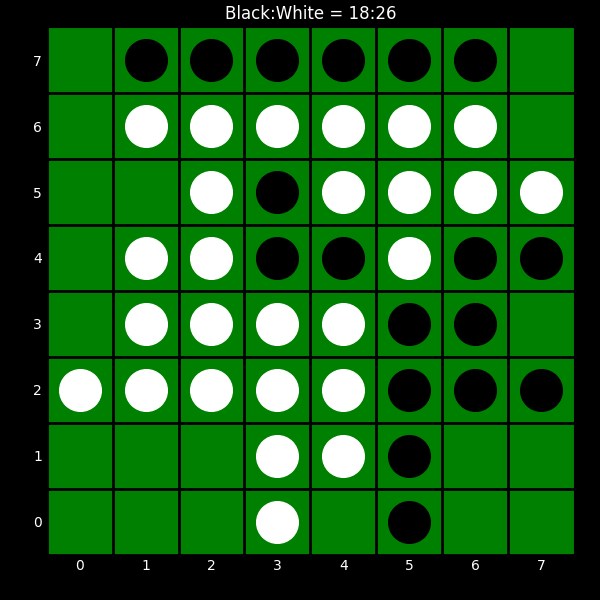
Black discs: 18
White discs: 26